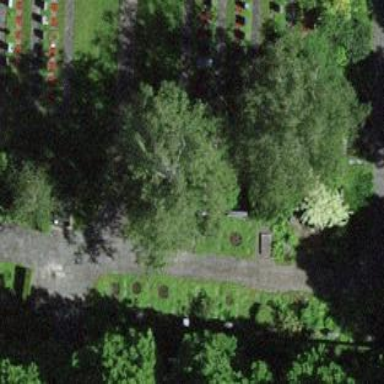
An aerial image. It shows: Grave yard.